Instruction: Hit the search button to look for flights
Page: home
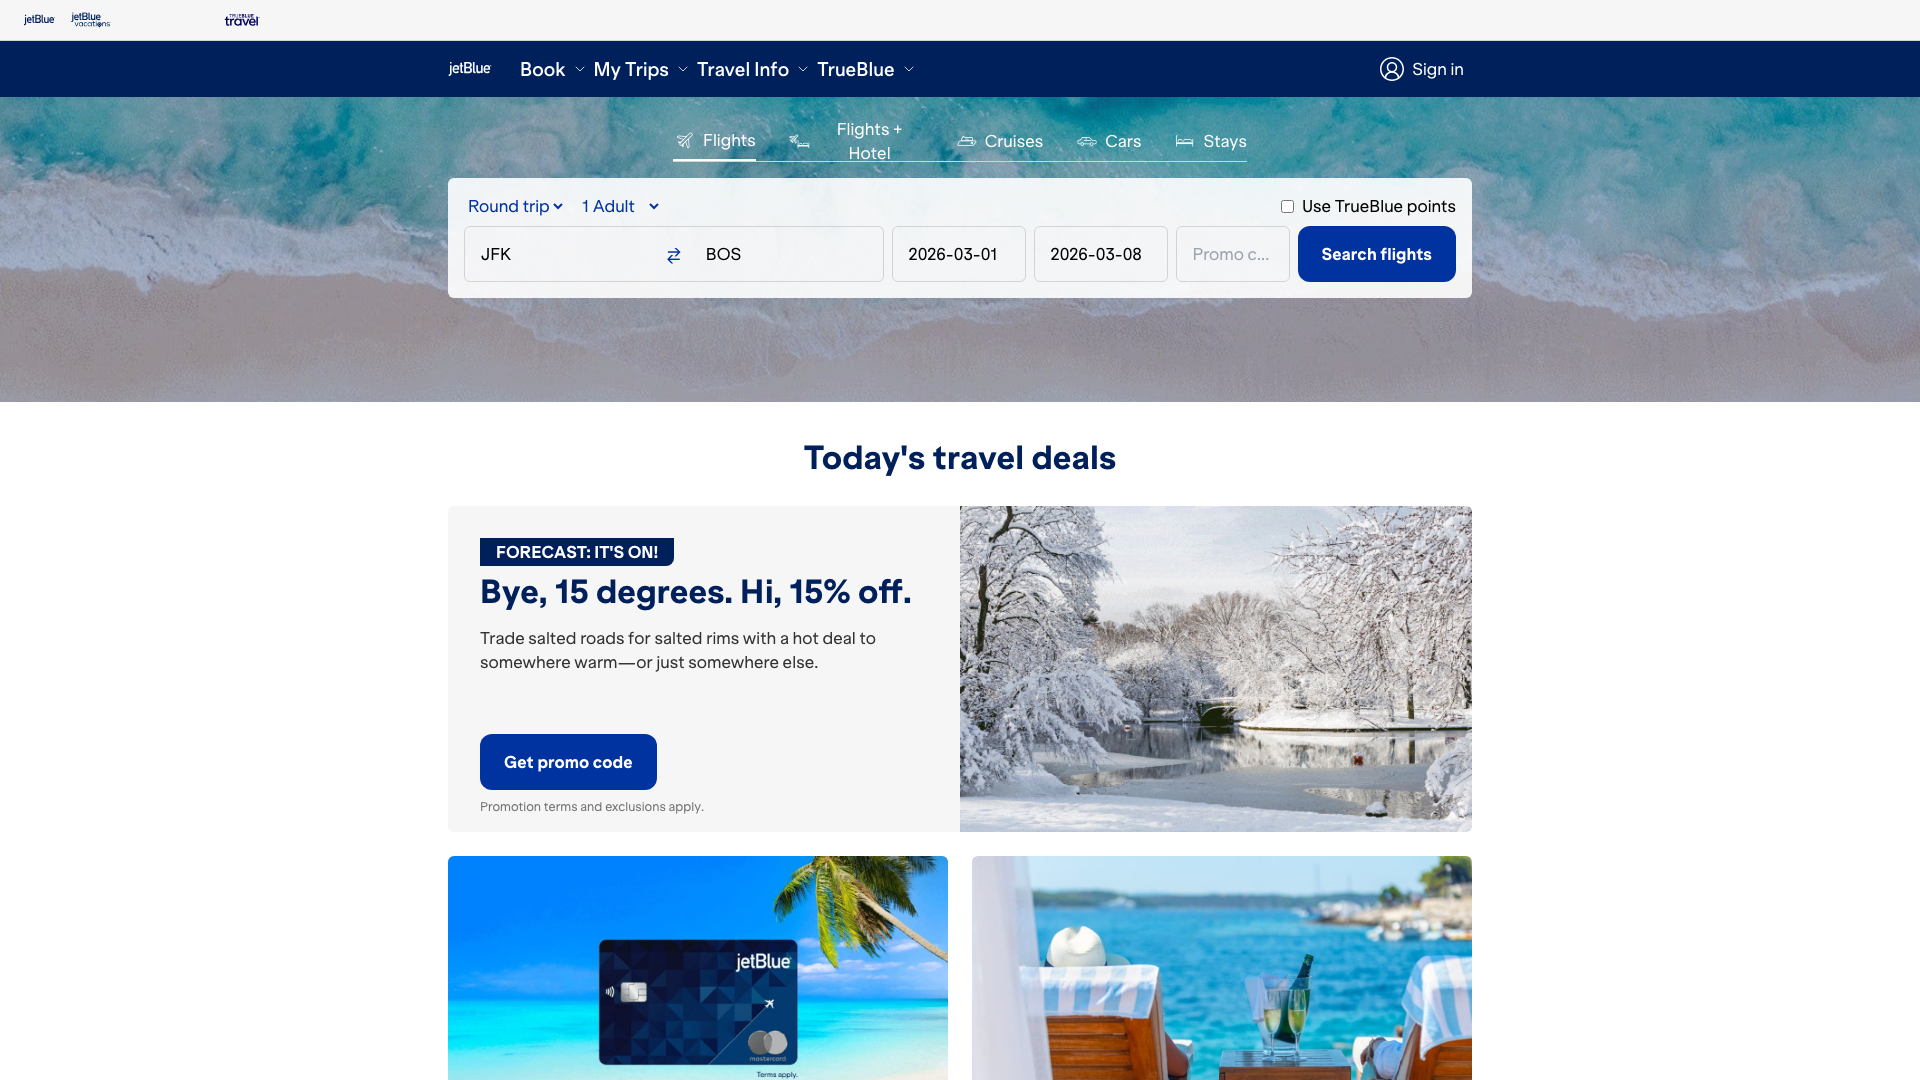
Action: click